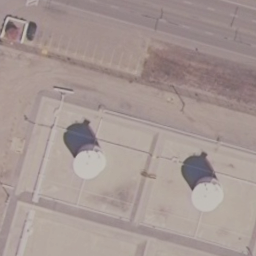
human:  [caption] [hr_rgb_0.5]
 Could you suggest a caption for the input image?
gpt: There are two white storage tanks on the ground with a road beside .

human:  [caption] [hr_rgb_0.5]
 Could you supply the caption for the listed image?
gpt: There are two small white storage tanks on the ground .

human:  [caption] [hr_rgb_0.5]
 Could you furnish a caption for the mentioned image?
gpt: Two small storage tanks are on the ground .

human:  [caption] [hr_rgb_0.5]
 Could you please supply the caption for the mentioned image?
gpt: Two small storage tanks are on the ground with a road beside .

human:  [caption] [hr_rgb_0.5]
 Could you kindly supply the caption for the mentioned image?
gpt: Two storage tanks are on the ground with a road beside .